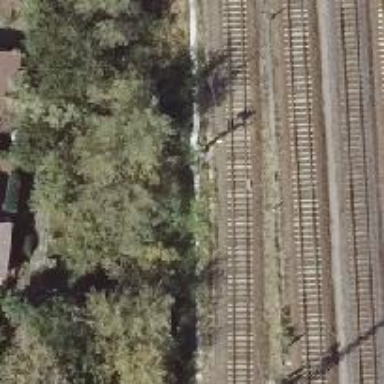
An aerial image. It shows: Railway signal.